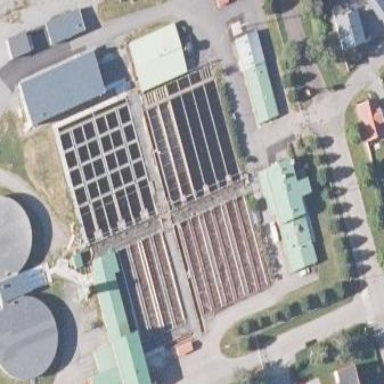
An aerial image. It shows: View of wastewater plant.